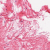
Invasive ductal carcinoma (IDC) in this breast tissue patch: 0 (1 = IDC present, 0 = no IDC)